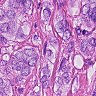
Metastatic tissue present: yes